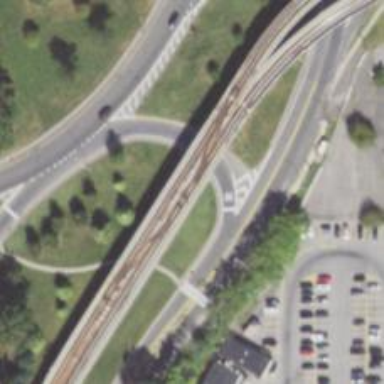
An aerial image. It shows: Bridge used by the electrified light rail system.